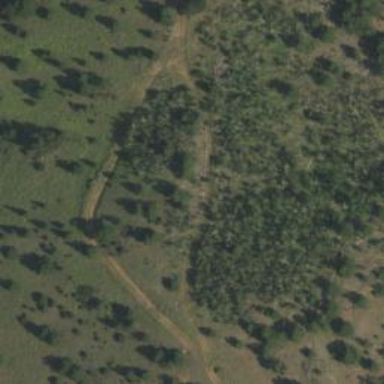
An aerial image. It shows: Woodland with evergreen needle-leaved trees.